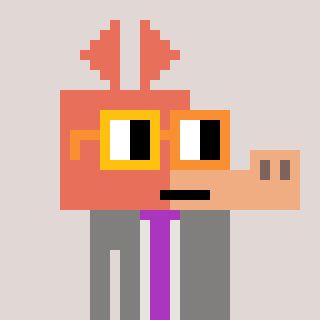
a pixel art character with square yellow and orange glasses, a aardvark-shaped head and a bluegrey-colored body on a warm background